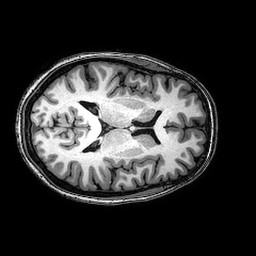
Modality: T1w
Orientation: axial
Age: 26
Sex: female
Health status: healthy
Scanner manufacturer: philips
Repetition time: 0.008152 s
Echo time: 0.00373 s